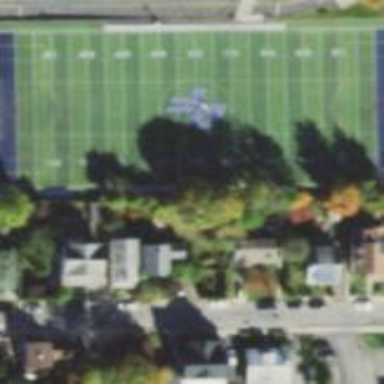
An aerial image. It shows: Pitch used for both American football and soccer.